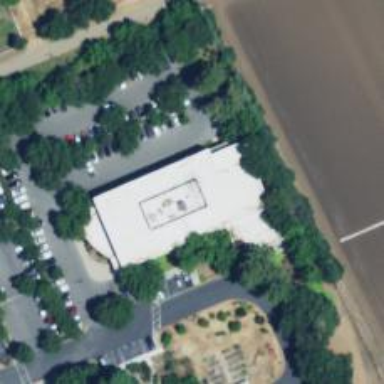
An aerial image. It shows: Healthcare clinic.